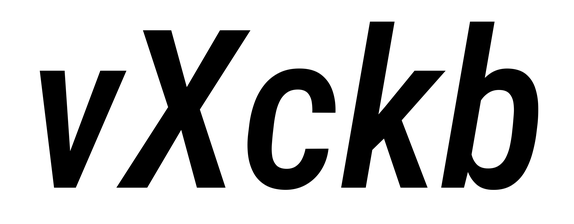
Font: Roboto-Italic_Condensed_Medium_Italic